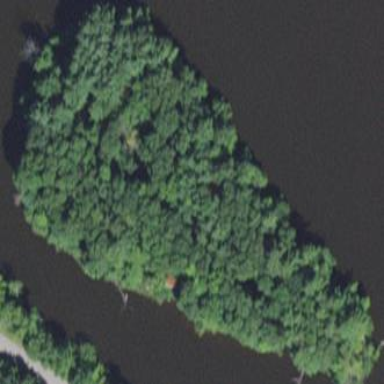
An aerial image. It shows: Islet surrounded by forest.